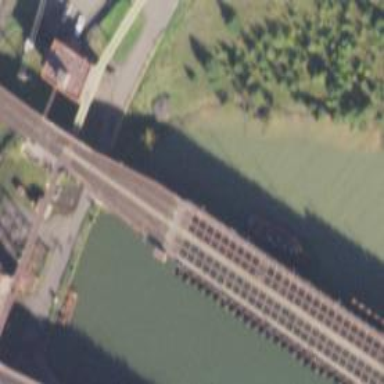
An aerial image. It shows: Viaduct carrying single-track railway spur.